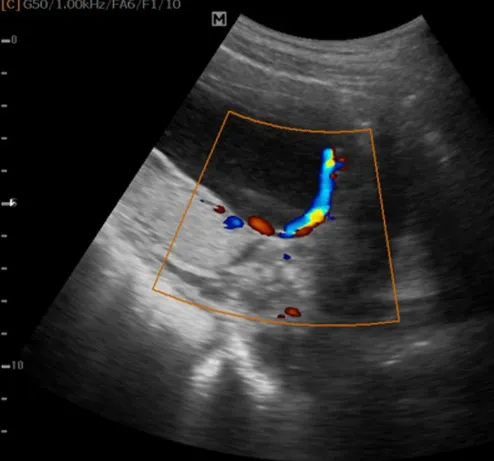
showing velamentous vessel overlying internal cervical os.
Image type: radiology (ultrasound)